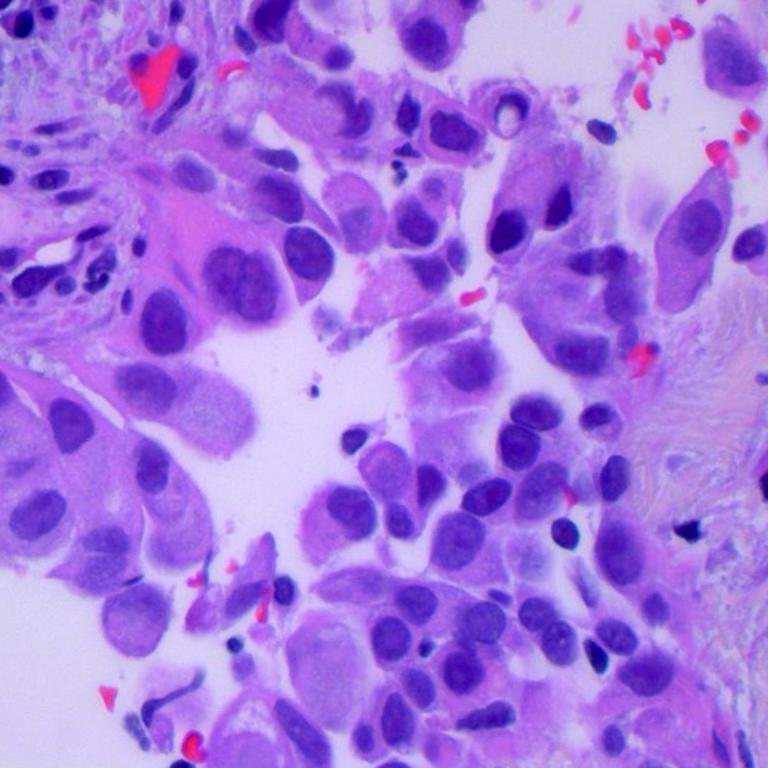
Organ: lung
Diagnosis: adenocarcinomas